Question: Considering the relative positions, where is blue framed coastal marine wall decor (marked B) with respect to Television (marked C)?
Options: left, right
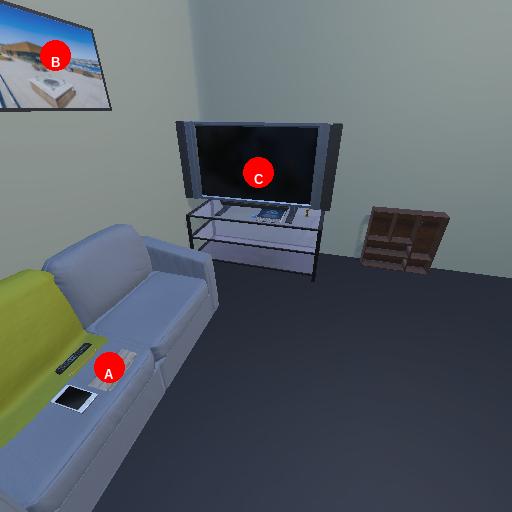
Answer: left